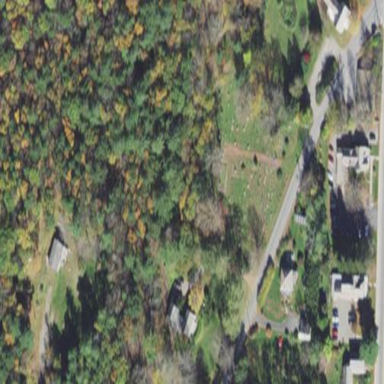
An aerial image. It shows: Graveyard.